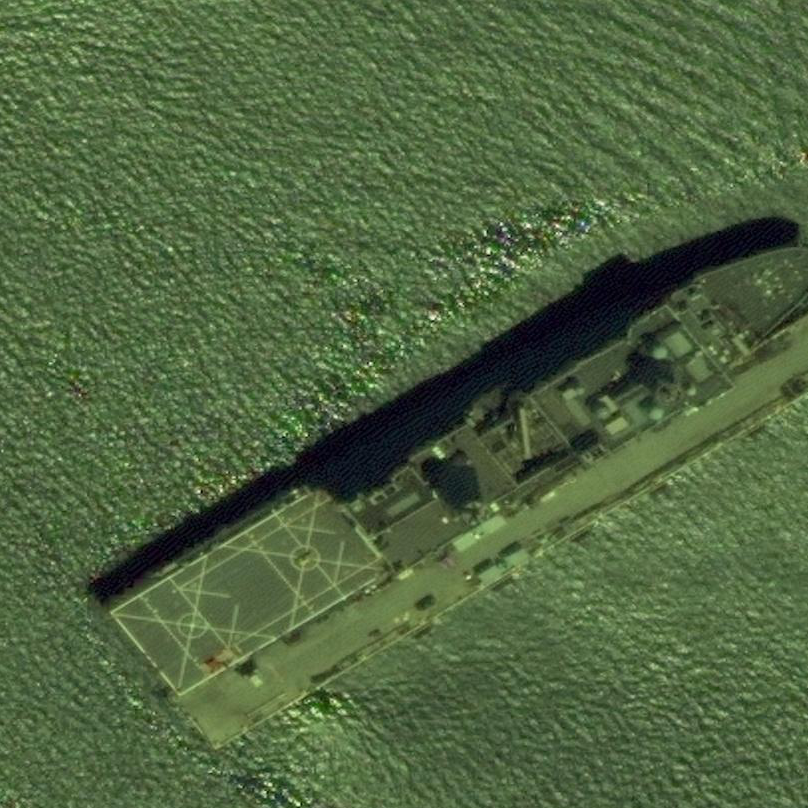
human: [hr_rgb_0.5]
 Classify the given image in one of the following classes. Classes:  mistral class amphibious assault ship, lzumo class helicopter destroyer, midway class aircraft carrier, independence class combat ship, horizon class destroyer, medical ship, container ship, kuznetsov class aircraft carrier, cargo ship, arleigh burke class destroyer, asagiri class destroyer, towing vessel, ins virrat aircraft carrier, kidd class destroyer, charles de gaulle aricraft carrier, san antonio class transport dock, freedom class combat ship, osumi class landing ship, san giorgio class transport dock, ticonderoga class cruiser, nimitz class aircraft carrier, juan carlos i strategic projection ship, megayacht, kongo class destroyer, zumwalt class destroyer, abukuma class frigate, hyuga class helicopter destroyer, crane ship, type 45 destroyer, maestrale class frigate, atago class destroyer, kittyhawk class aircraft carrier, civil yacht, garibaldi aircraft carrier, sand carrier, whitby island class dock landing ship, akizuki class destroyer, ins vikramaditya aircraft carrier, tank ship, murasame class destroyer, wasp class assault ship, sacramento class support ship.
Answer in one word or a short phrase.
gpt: Whitby Island class dock landing ship